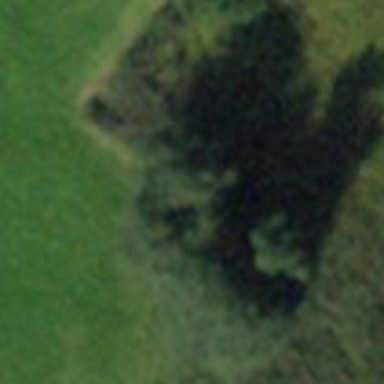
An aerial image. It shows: Beautiful tree in nature.